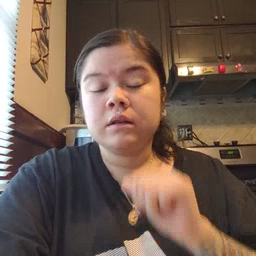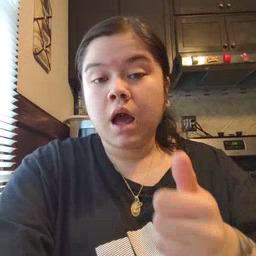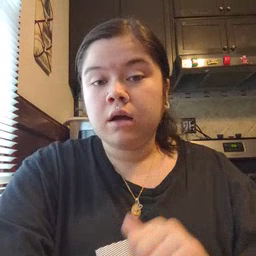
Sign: not